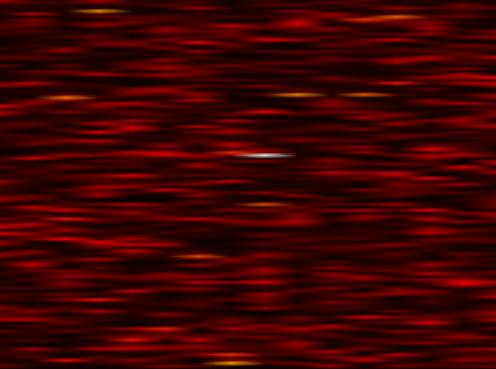
Label: UFMC